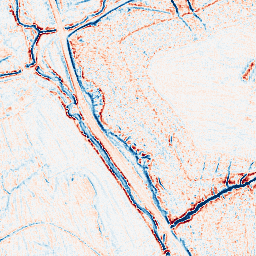
Category: multiscale
Decomposition family: dog_multiscale
Decomposition parameters: sigma_ratio: 1.4
n_scales: 3
base_sigma: 0.5
Upsampling method: fft_zeropad
Upsampling parameters: scale: 4
Upsampling scale: 4